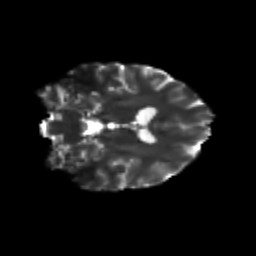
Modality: T2w
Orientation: coronal
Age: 26
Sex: female
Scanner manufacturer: siemens
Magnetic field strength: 3 T
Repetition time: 3.5 s
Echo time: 0.113 s